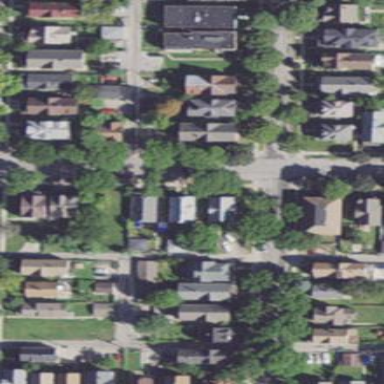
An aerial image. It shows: Sidewalk.